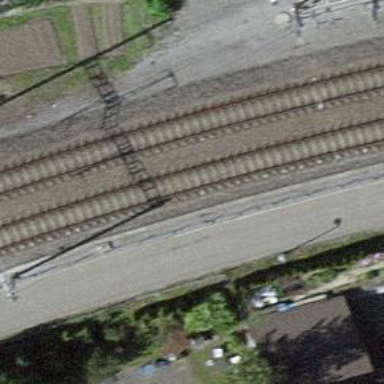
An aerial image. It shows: Single railway track with electrified contact line.